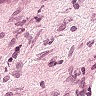
Metastatic tissue present: no